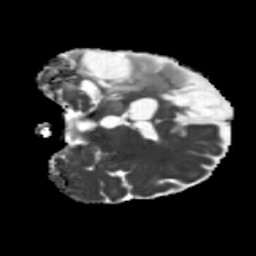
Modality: MD
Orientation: coronal
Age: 46
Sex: male
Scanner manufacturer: siemens
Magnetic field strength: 3 T
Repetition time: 5.25 s
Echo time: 0.08 s